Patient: sex M, age 80
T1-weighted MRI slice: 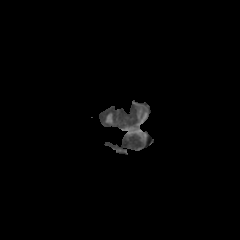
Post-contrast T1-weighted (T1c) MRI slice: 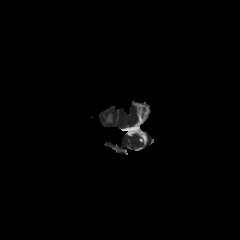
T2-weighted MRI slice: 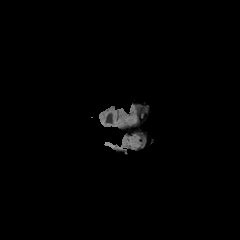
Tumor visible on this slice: no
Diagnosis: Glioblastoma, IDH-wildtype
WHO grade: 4